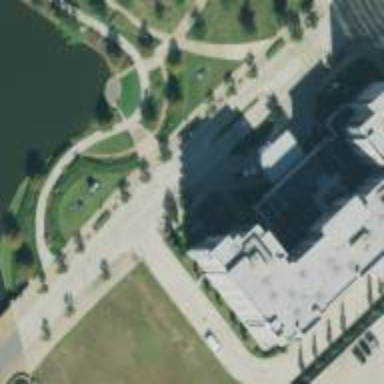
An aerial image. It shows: Hotel building.